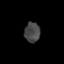
Tissue: prostate
Cell type: T cells
Senescence score: 0.2336
Nuclear area (px): 305
Mean DAPI intensity: 70.662